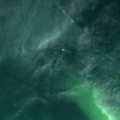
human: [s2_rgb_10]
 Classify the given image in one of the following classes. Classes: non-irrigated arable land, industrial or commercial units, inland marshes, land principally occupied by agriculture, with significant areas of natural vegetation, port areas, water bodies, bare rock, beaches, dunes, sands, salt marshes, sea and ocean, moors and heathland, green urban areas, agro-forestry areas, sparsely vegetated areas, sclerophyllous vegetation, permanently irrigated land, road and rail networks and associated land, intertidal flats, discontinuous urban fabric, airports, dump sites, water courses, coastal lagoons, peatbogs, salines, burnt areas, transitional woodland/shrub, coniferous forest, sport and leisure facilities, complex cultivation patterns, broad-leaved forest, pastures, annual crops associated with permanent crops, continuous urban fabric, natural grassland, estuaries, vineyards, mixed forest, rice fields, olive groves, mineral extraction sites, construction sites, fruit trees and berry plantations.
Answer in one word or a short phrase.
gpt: continuous urban fabric